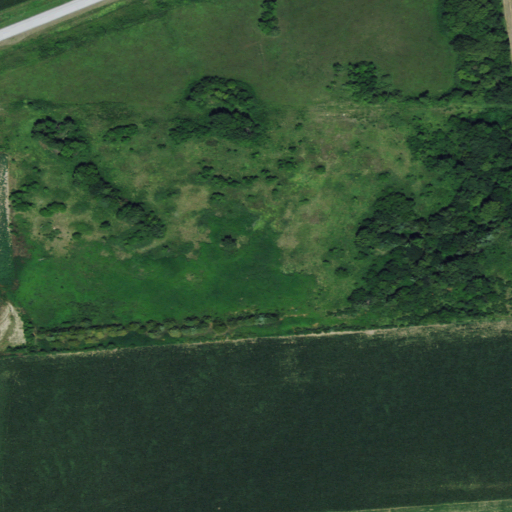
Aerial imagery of mountain in Nebraska named Indian Hill containing grassland, cultivated crops, deciduous forest, low intensity development, and open development